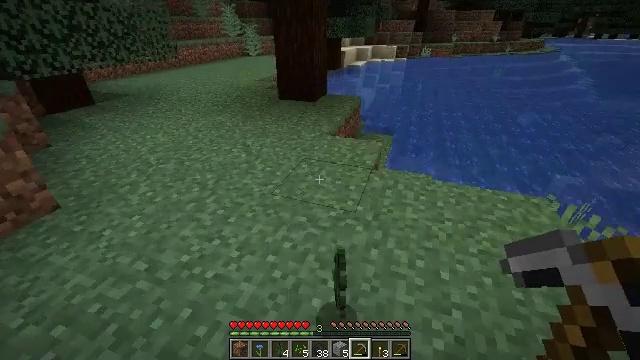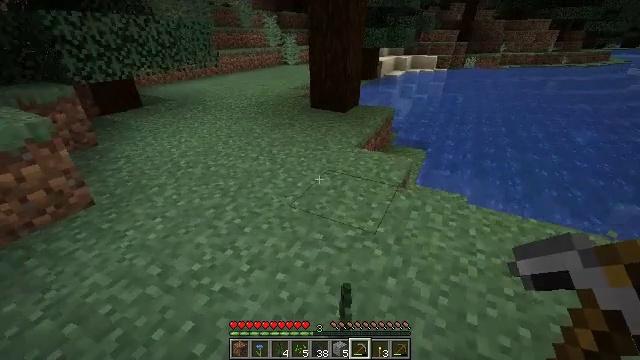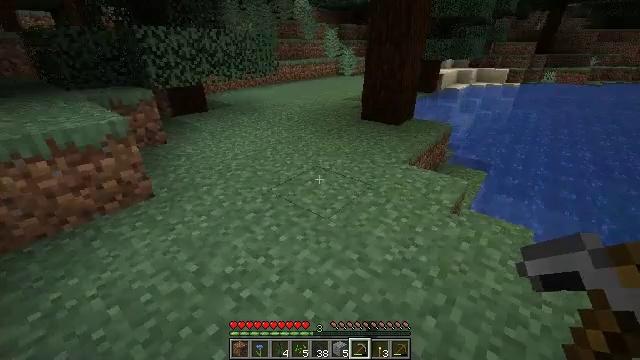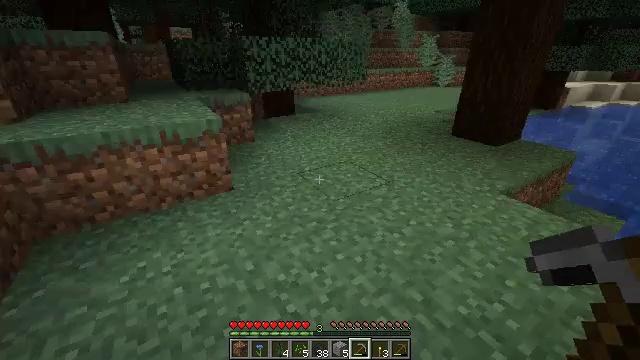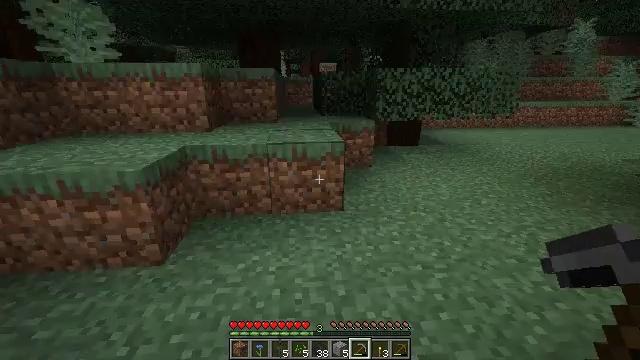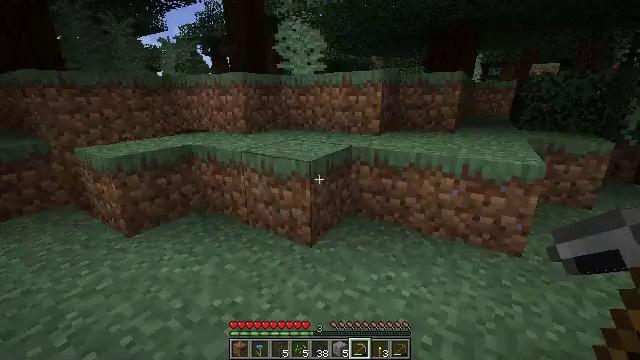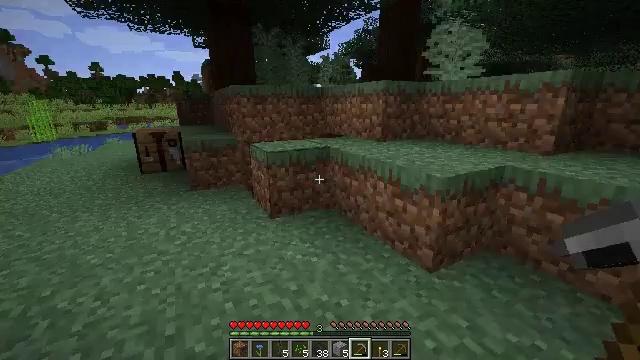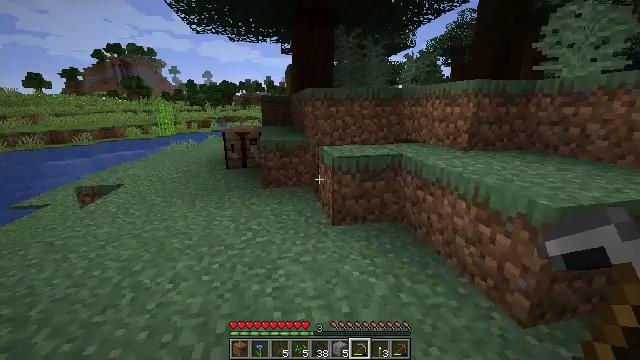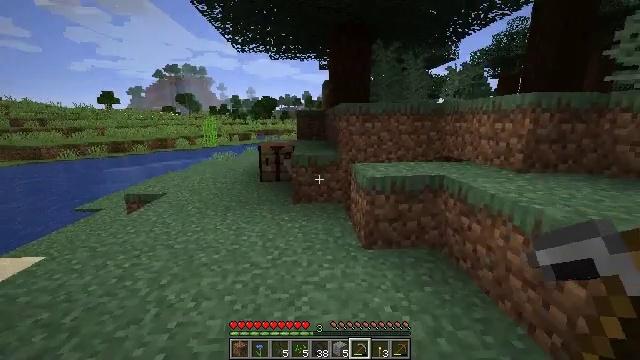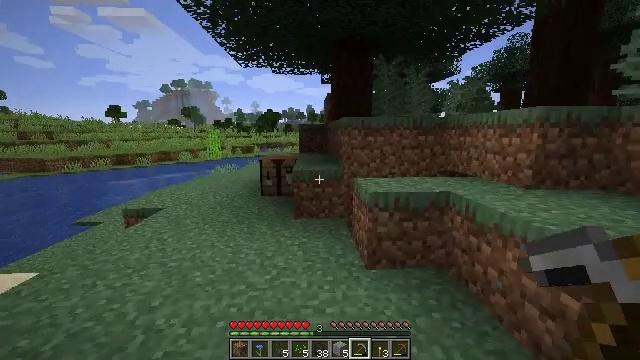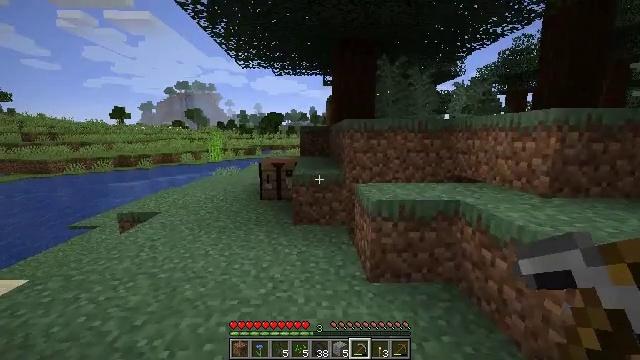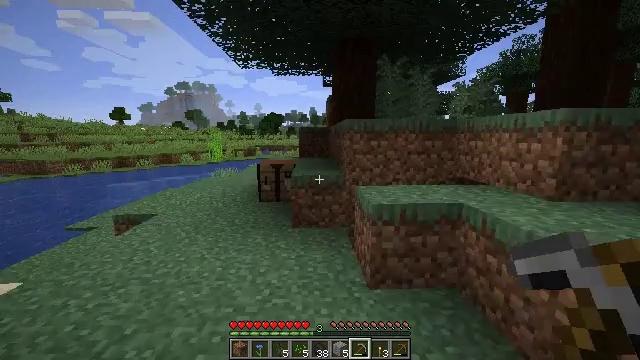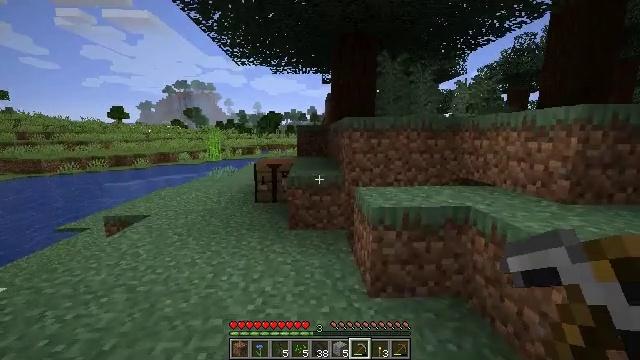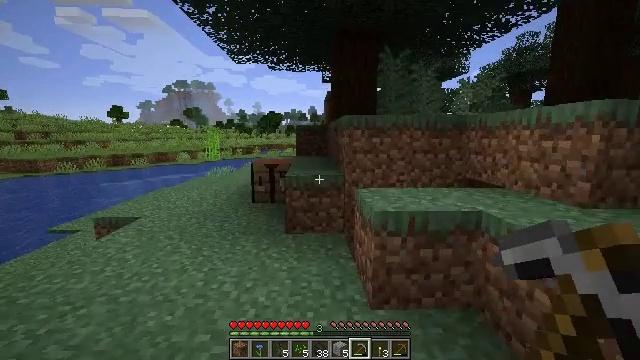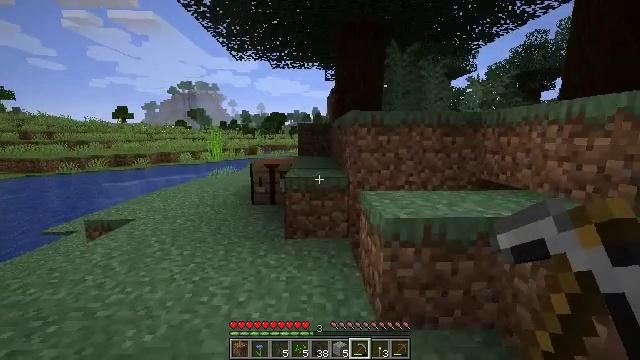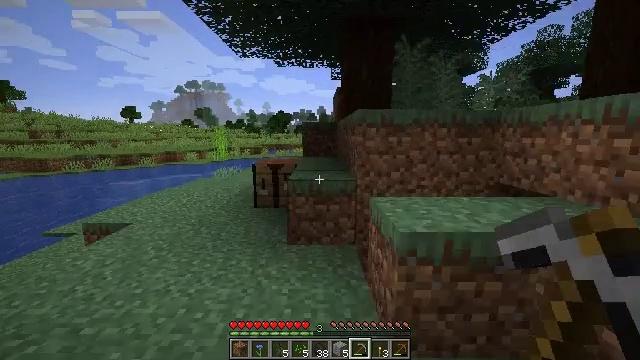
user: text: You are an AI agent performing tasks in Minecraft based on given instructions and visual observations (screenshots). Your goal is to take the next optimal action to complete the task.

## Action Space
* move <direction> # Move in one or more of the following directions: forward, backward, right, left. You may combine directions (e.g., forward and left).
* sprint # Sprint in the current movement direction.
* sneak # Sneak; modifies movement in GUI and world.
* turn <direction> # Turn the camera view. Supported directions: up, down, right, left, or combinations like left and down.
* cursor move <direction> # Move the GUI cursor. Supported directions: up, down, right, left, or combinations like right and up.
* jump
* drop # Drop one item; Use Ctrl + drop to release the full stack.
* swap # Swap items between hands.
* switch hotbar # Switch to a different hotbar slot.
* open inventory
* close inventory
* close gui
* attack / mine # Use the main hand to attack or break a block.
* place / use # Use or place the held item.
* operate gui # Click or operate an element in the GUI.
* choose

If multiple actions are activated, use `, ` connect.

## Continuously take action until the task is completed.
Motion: motion action
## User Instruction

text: Smash the furnace to retrieve it.
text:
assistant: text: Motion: move forward and move right, turn left and up
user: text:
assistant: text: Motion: move forward, turn left and up
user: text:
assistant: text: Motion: move forward, turn left and up
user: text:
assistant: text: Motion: move forward, turn left and up
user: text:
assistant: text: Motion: move forward, turn left and up
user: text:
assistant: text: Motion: move forward, turn left and up
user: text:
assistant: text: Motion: move forward, turn left
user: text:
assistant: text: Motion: move forward, turn left and up
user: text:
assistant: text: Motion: move forward, turn up
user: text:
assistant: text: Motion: move forward
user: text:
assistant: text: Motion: move forward
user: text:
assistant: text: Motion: move forward
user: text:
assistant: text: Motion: move forward
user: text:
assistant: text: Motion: move forward
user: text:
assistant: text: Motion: move forward, turn left
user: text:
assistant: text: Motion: move forward, turn left and down
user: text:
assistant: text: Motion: move forward and move left, turn left and down
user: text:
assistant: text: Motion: move forward and move left
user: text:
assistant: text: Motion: move forward and move left
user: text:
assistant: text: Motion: move forward and move left
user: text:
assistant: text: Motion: move forward and move left
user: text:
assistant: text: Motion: move forward
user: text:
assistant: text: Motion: move forward
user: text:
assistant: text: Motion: move forward
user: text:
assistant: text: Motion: move forward
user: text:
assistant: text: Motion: move forward
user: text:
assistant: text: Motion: move forward
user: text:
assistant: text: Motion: move forward
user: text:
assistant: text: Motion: move forward
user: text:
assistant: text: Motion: move forward, turn right